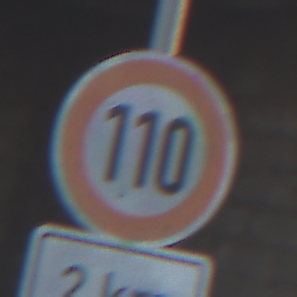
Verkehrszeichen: Geschwindigkeit110
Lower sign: Entfernungsangaben2
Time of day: SunriseSunset
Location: Outdoor (Nature)
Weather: Clear
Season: NotSpecified
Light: Natural